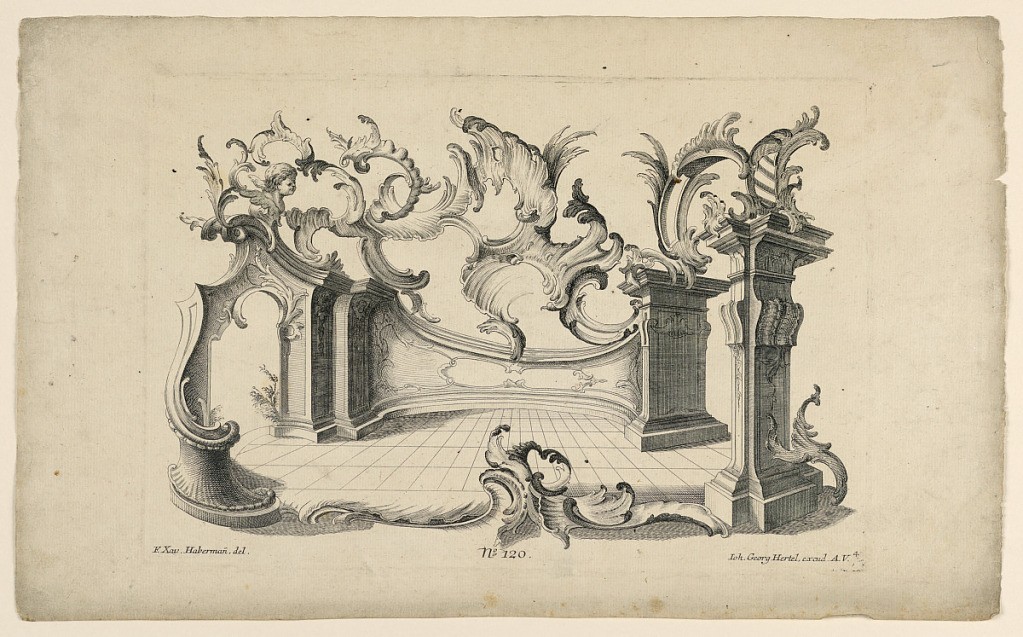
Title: Rocaille Motifs and Dados, from Set No. 120
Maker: Franz Xaver Habermann, German, 1721 – 1796
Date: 1750-1770
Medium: Etching on paper
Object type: Print
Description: Plate 4. A dado forms a kind of apse; two doors of different designs lead into it. Rocaille motifs.